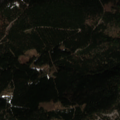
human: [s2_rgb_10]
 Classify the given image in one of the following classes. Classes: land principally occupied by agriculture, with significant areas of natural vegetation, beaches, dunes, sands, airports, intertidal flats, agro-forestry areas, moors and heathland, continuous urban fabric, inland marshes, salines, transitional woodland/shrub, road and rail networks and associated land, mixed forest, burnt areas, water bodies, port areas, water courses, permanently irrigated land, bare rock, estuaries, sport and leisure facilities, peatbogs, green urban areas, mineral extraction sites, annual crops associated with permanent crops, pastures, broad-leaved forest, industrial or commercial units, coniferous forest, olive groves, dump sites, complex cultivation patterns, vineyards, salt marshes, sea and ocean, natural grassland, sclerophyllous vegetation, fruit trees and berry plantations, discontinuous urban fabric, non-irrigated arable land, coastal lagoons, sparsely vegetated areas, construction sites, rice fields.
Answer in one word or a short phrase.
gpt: coniferous forest, mixed forest